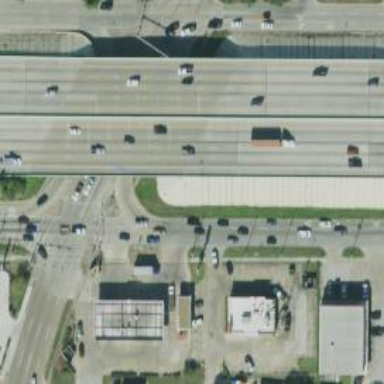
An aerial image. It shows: Primary link highway with frontage road.